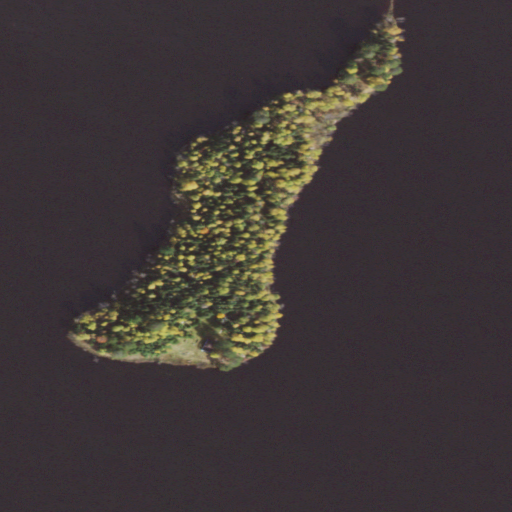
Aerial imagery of island in Minnesota named Smolich Island containing open water, evergreen forest, mixed forest, and herbaceous wetlands